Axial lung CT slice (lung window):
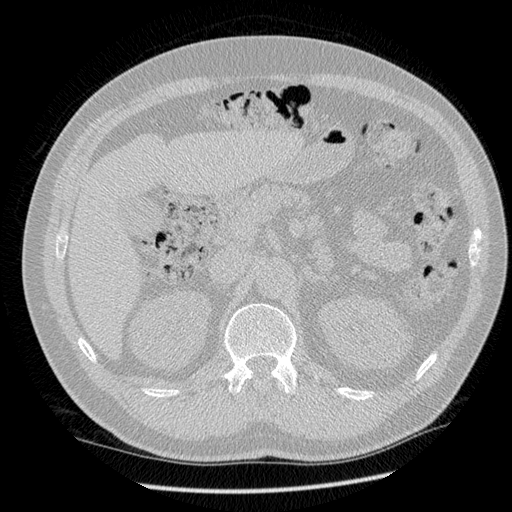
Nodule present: no